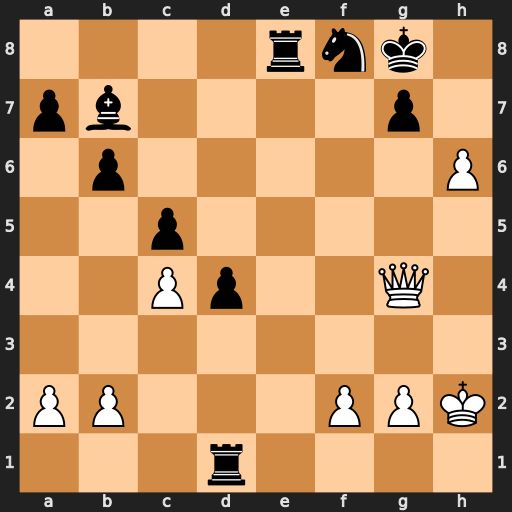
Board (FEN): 4rnk1/pb4p1/1p5P/2p5/2Pp2Q1/8/PP3PPK/3r4
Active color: w
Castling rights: -
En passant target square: -
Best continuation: Qxg7#